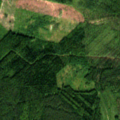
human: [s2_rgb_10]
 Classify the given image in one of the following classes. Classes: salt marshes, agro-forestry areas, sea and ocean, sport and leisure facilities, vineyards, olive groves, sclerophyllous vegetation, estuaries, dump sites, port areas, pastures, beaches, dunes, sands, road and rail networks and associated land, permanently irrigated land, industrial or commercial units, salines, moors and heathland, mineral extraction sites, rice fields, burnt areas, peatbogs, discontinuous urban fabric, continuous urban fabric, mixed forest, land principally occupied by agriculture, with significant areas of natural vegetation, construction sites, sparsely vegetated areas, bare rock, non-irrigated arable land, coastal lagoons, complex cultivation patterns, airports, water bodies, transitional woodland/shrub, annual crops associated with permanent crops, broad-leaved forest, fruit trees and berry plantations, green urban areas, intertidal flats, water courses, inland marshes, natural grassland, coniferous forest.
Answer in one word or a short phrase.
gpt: coniferous forest, mixed forest, transitional woodland/shrub